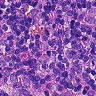
Metastatic tissue present: no